Question: Does anyone know if it is possible to change the icons on the MFC VSListBox Dialog Control?
Specifically I'm trying to change the folder icon to a '+' icon instead:

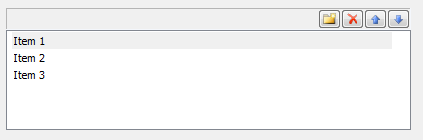
Answer: I haven't tried it myself, but <URL> seems to be what you need.
CVSListBox derives from CVSListBoxBase, and when you call 'CVSListBoxBase::SetStandardButtons' to set the buttons, it calls 'AddButton()' for each button.
The documentation for CVSListBoxBase is unfinished, so you'll have to "play" with it, but you can read the code in afxvslistbox.cpp/.h